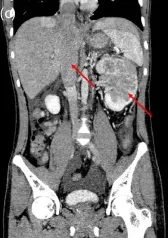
Enhanced CT.
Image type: radiology (ct)